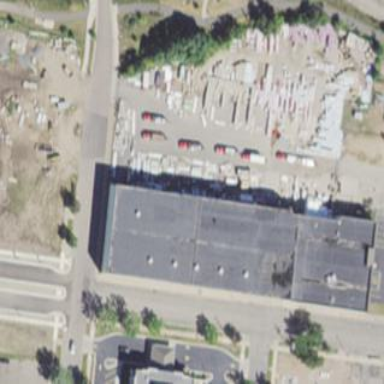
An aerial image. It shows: Building.